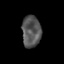
Tissue: skin
Cell type: Epithelial cells
Senescence score: 0.2468
Nuclear area (px): 581
Mean DAPI intensity: 85.945